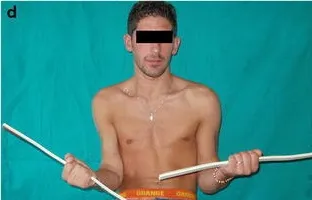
Photographs (a, b, c, d) showing active motion of the right elbow in comparison with the uninjured contralateral limb 18 months after the second injury.
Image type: medical_photograph (other_medical_photograph)